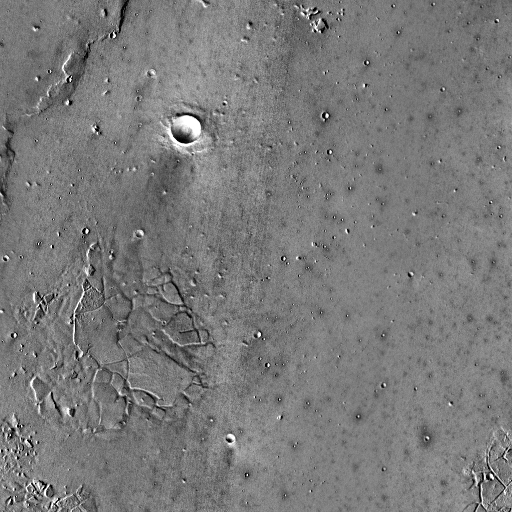
Crater classes present: Background, Other